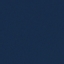
Land use / land cover class: SeaLake